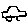
Label: car